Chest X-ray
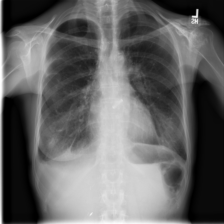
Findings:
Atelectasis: negative
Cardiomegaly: negative
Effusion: positive
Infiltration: negative
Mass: negative
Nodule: negative
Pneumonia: negative
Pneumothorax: negative
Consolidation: negative
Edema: negative
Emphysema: negative
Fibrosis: positive
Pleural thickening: negative
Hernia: negative